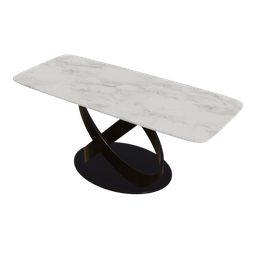
Label: furniture